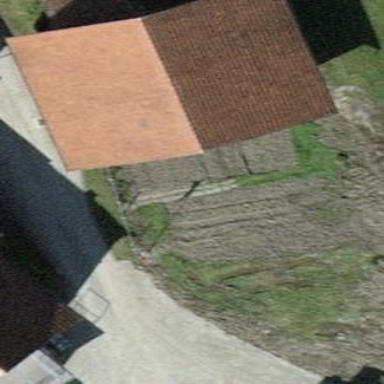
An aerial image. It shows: Gabled roof on farm auxiliary building.